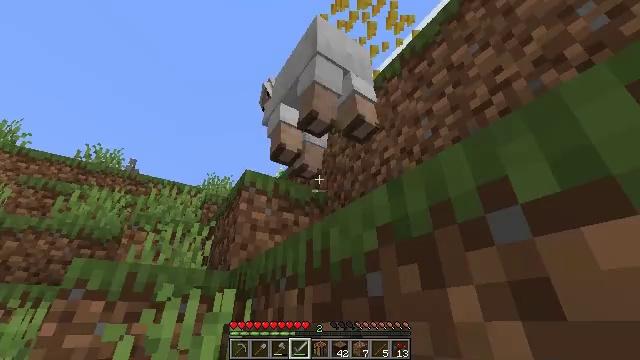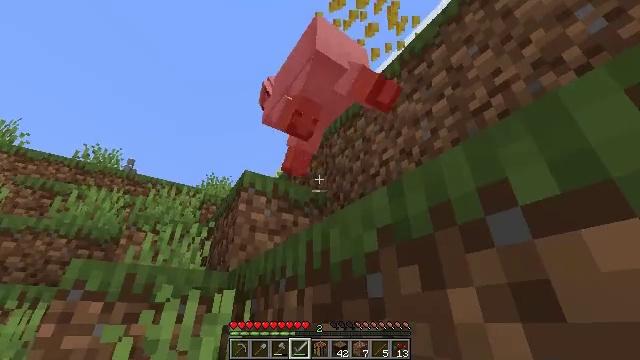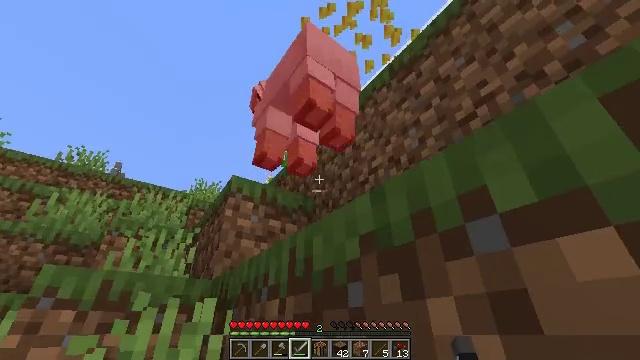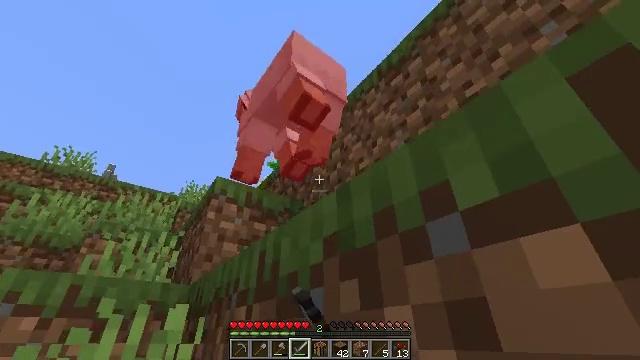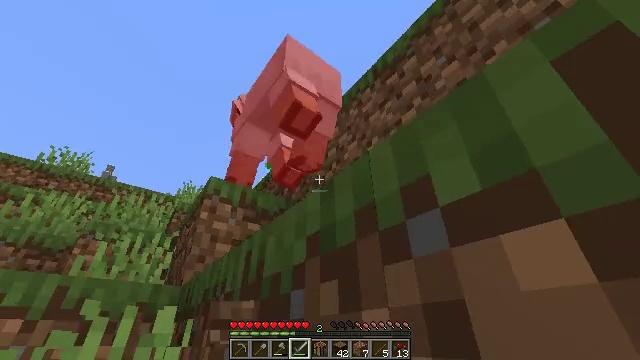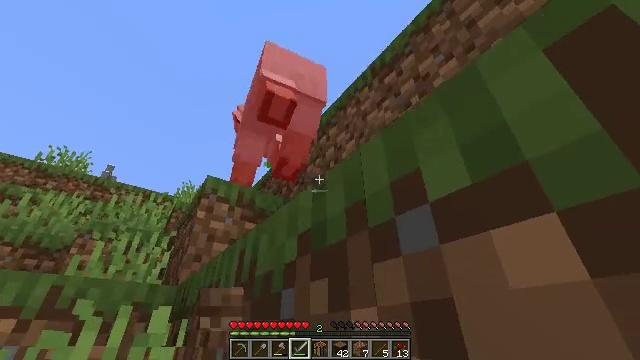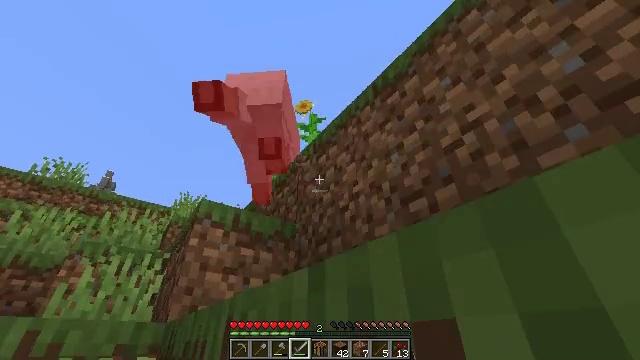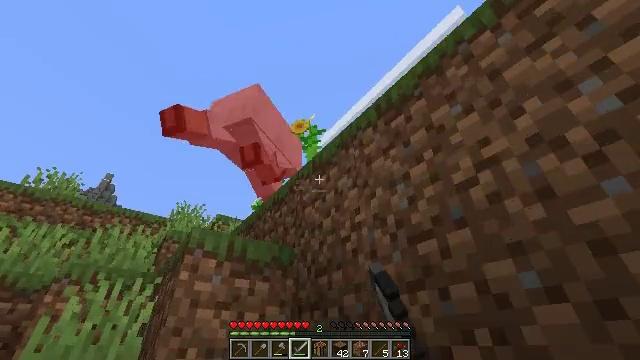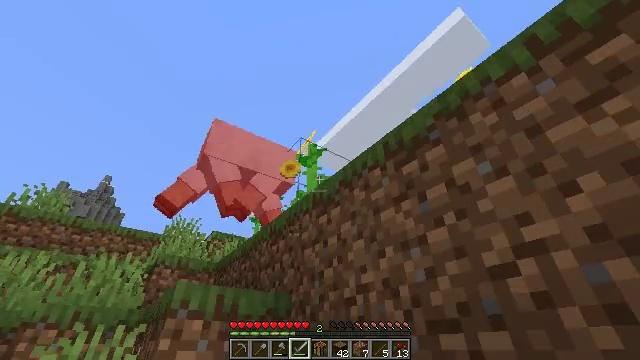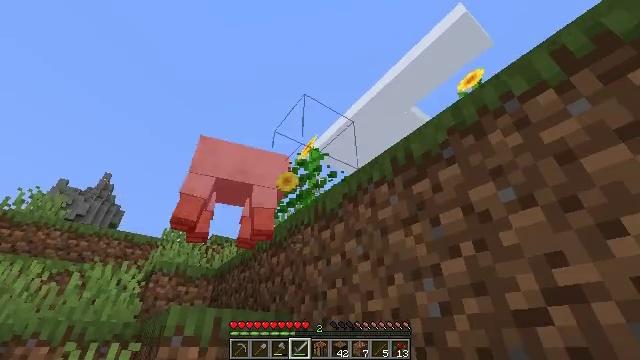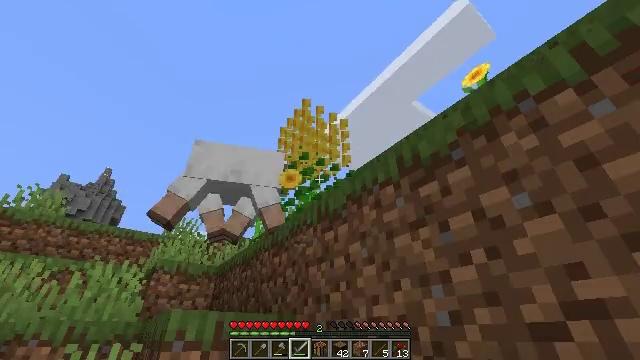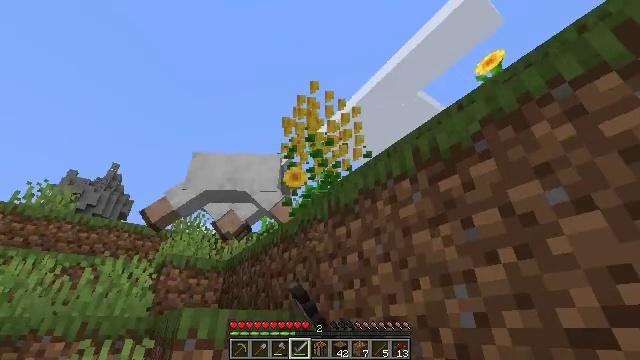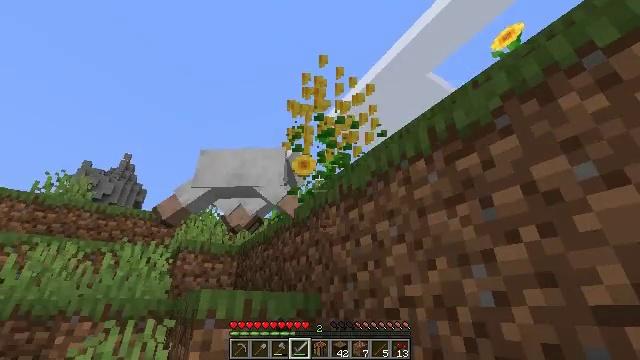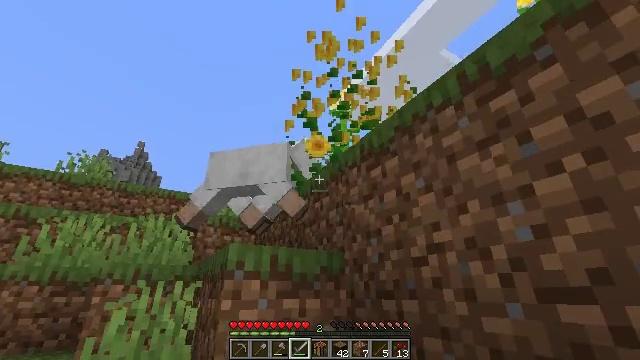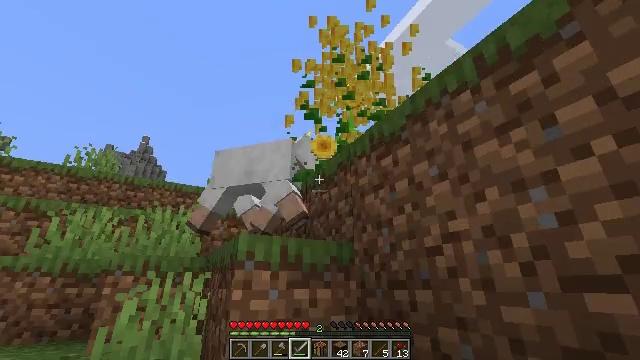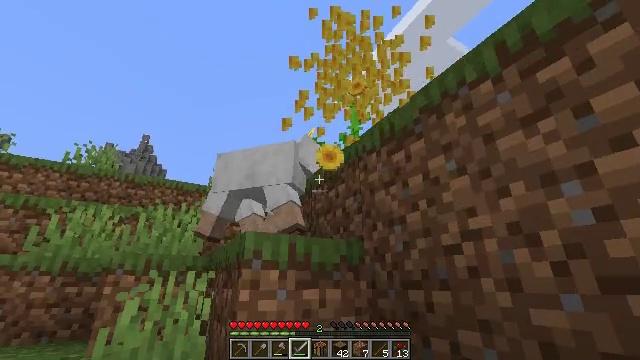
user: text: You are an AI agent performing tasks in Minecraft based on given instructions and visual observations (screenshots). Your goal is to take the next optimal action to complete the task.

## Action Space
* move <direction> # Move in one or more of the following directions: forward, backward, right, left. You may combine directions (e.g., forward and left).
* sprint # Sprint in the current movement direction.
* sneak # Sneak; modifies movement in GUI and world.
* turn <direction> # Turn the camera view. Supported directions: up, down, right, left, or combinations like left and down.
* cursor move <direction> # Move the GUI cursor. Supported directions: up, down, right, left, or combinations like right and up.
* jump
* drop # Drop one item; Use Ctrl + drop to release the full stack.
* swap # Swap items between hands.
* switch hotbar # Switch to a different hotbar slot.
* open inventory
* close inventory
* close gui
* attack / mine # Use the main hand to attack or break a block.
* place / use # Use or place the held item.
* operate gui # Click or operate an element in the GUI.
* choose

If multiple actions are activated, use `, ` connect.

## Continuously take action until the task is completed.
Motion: motion action
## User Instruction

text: Break the sunflower to collect it.
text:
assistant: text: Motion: move forward, attack / mine
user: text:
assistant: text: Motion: move forward, turn right and up, attack / mine
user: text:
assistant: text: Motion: move forward, turn right and up
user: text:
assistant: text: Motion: move forward, attack / mine
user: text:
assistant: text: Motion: move forward and move left, attack / mine
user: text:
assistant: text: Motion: move forward and move left, turn up, attack / mine, jump
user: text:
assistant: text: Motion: move forward and move left, jump
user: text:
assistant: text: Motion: move forward and move left, attack / mine, jump
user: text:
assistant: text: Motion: move forward and move left, attack / mine, jump
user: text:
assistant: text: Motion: move forward and move left, turn down, attack / mine
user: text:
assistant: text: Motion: move forward and move left, turn left and down, attack / mine
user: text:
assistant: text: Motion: move forward and move left, turn left and down
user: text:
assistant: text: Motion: move forward and move left, turn left and down, attack / mine
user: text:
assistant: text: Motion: move forward and move left, turn down, attack / mine
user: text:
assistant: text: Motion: move forward and move left, attack / mine
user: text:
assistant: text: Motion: move forward and move left, attack / mine
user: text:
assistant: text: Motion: move forward, turn right and up, jump
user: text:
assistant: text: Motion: move forward, jump
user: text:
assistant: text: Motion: move forward, attack / mine, jump
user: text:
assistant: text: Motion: move forward, attack / mine, jump
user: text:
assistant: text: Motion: move forward, turn left and down, attack / mine
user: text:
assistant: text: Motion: move forward, turn left and down, attack / mine
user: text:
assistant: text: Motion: move forward, turn left and down
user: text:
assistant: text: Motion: attack / mine